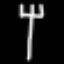
Label: fork